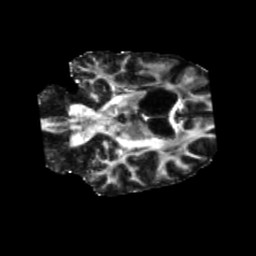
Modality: FA
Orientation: coronal
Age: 70
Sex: male
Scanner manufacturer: siemens
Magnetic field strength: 3 T
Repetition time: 5.25 s
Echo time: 0.08 s